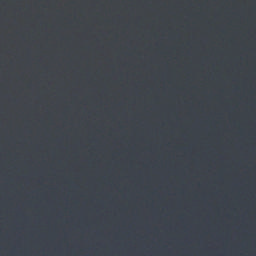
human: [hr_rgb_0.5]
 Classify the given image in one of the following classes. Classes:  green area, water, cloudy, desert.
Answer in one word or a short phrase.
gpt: cloudy